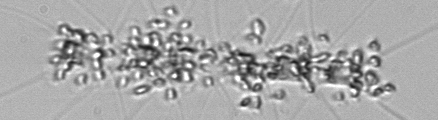
Label: Chaetoceros_didymus_TAG_external_flagellate